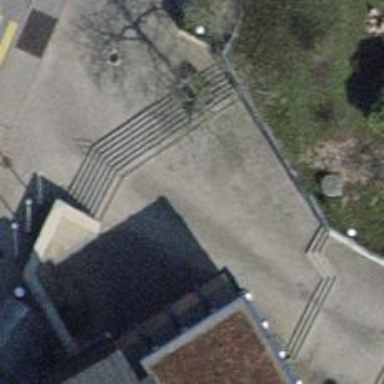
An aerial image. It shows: Road with steps.